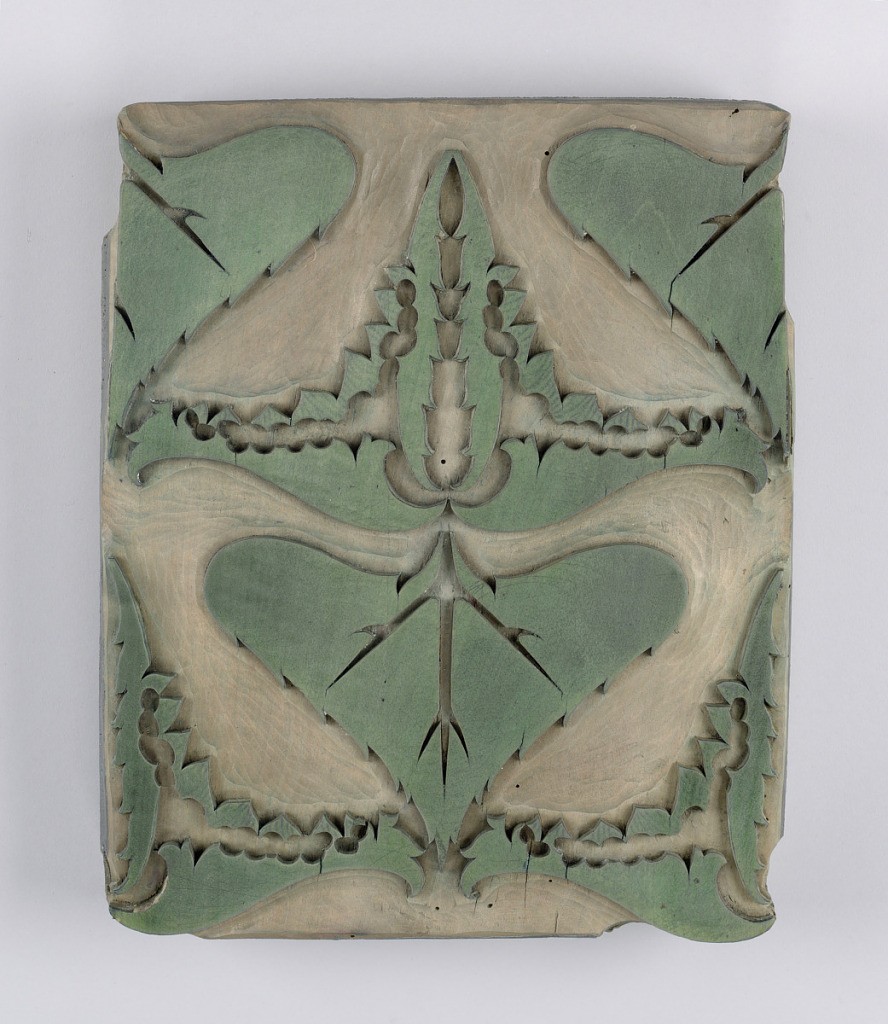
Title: Printing block
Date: late 19th century
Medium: wood
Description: One from a set of five blocks for printing textiles. This presumably would have been the fourth in the series to have been printed.